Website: crate-barrel
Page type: payment
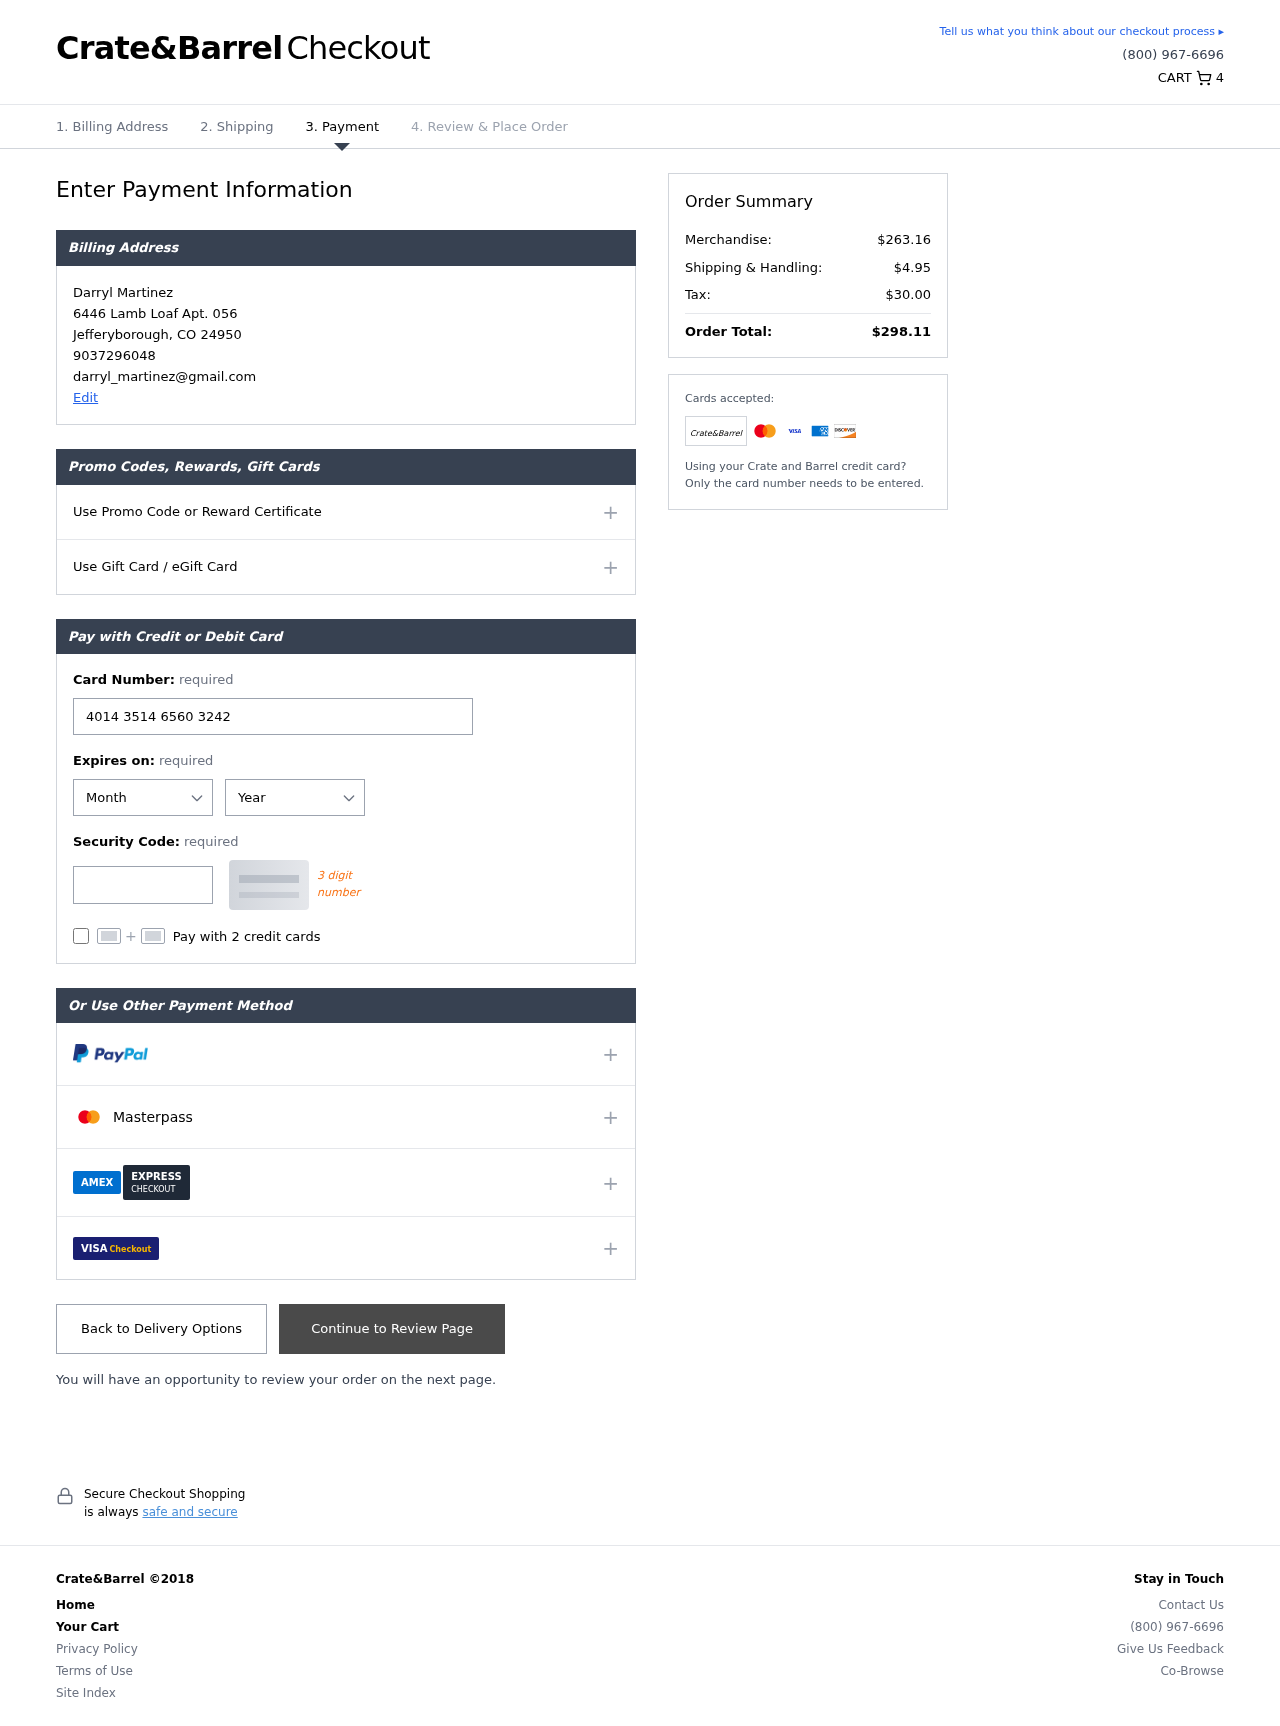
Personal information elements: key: PII_CARD_CVV
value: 877
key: PII_CARD_EXPIRY_MONTH
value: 08
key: PII_CARD_EXPIRY_YEAR
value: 28
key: PII_CARD_NUMBER
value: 4014 3514 6560 3242
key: PII_CITY
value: Jefferyborough
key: PII_EMAIL
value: darryl_martinez@gmail.com
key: PII_FULLNAME
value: Darryl Martinez
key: PII_PHONE
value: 9037296048
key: PII_POSTCODE
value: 24950
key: PII_STATE_ABBR
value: CO
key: PII_STREET
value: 6446 Lamb Loaf Apt. 056
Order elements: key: ORDER_NUM_ITEMS
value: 4
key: ORDER_SUBTOTAL
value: $263.16
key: ORDER_SHIPPING_COST
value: $4.95
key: ORDER_TAX
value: $30.00
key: ORDER_TOTAL
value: $298.11